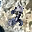
Label: 2